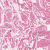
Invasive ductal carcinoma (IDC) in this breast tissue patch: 0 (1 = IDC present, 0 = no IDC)